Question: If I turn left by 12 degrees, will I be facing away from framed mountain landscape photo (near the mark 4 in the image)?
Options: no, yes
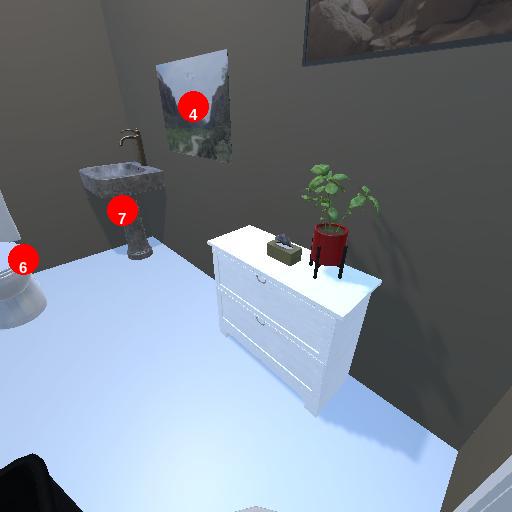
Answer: no